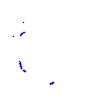
Particle: proton